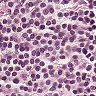
Metastatic tissue present: no